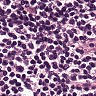
Metastatic tissue present: no